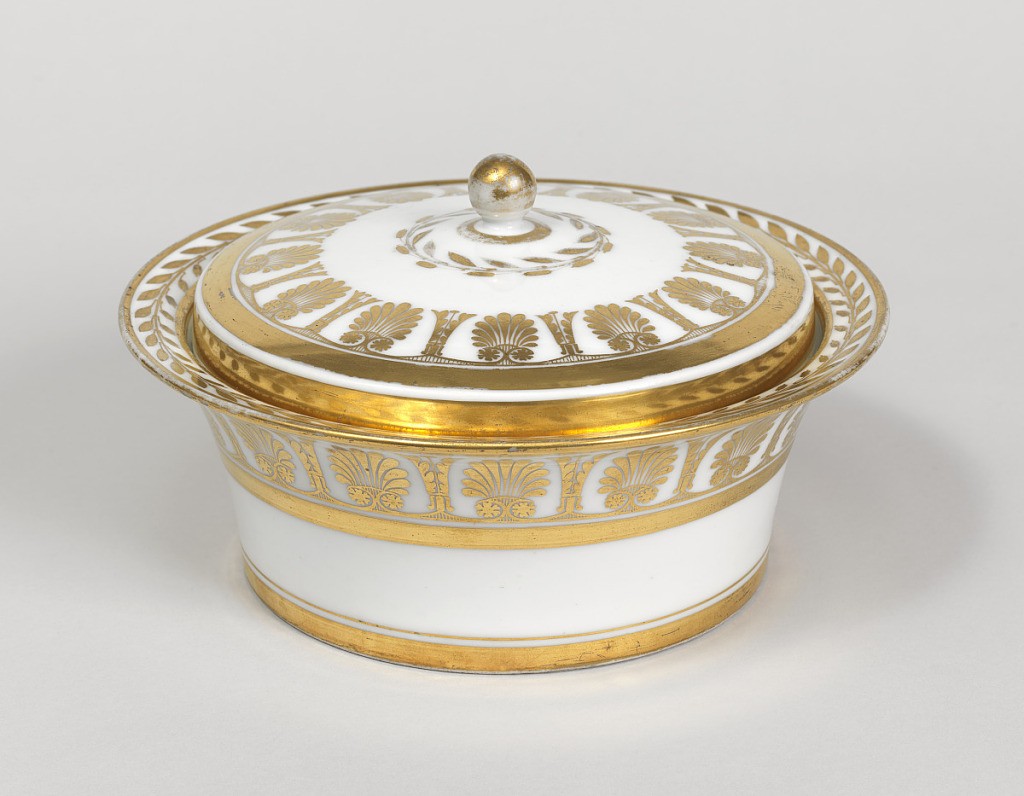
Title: Table Garniture with Gold Palmettes
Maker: Meissen Porcelain Manufactory, German, active from 1710 to the present
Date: ca. 1810
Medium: hard paste porcelain, gold
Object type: table garniture
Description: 1926-22-506-a,b: White, with stylized palmettes in gilt. A) circula...